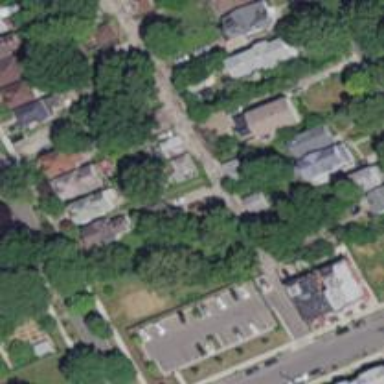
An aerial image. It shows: Neighborhood.